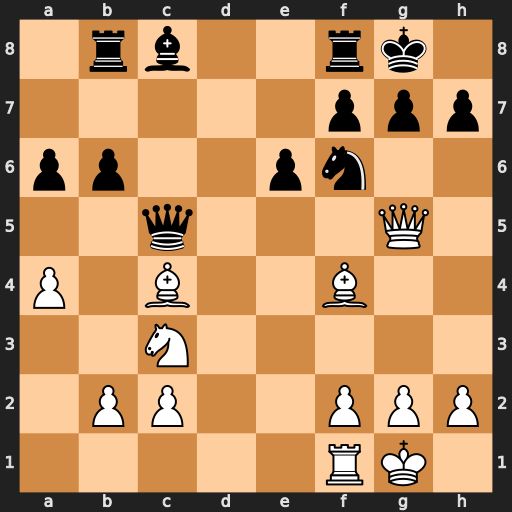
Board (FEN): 1rb2rk1/5ppp/pp2pn2/2q3Q1/P1B2B2/2N5/1PP2PPP/5RK1
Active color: w
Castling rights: -
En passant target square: -
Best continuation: Qxc5 bxc5 Bxb8